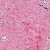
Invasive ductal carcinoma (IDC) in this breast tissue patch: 0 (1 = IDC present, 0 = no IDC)